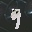
Label: 9